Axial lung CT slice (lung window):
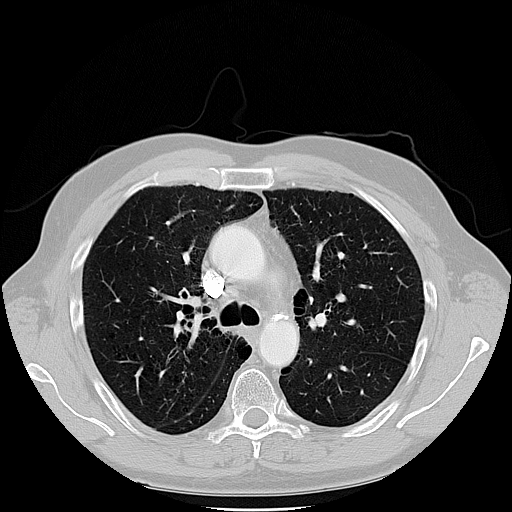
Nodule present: no